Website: home-depot
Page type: newsletter-management
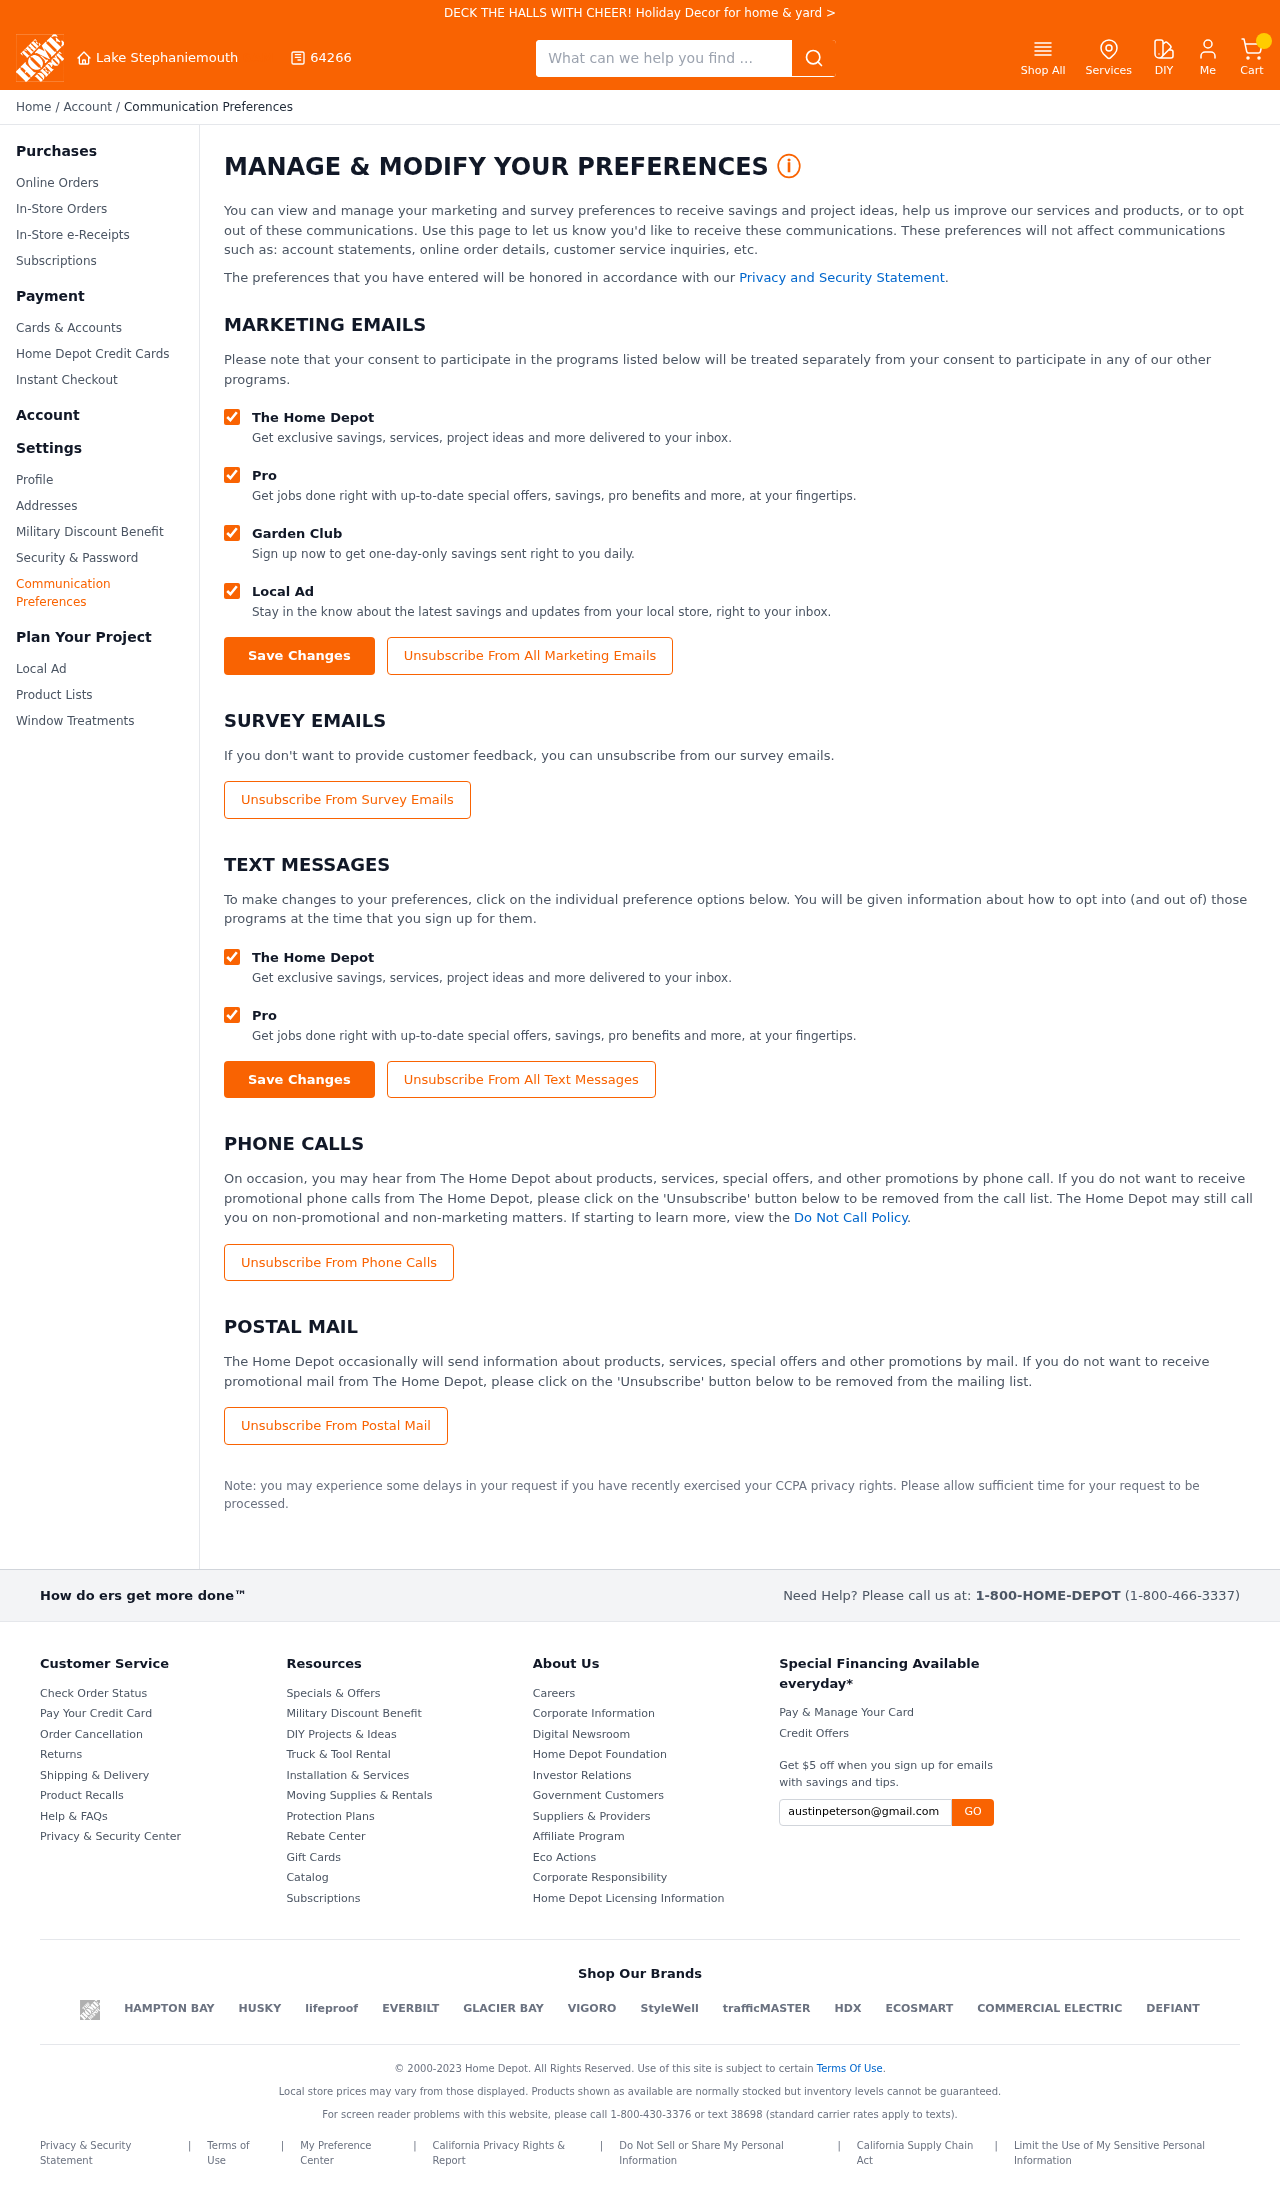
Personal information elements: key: PII_CITY
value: Lake Stephaniemouth
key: PII_POSTCODE
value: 64266
Search elements: key: HEADER_SEARCH
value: What can we help you find ...